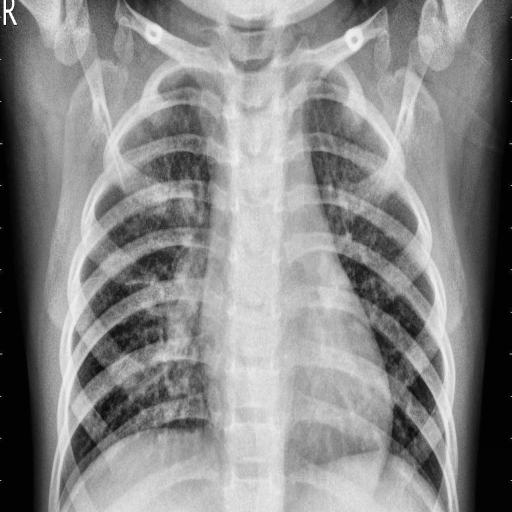
Finding: PNEUMONIA